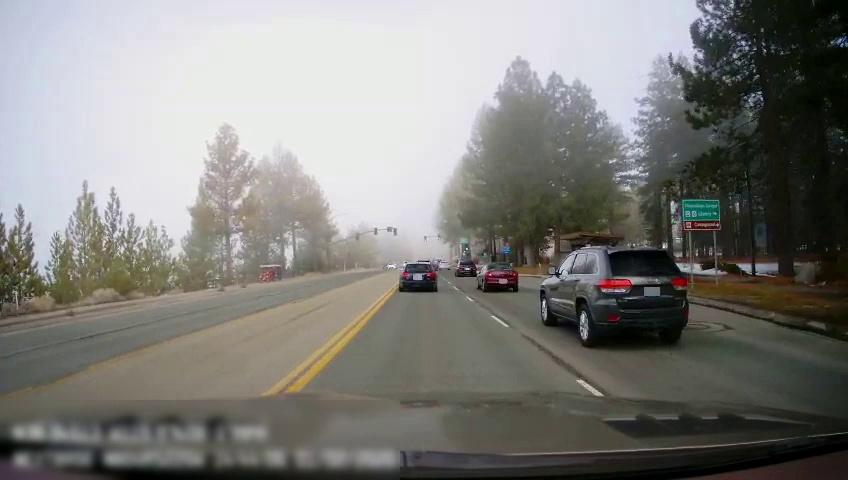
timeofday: Day
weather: Sunny
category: Drivable Space
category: Vehicles | Car
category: Vehicles | Car
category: Vehicles | SUV
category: Vehicles | Car
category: Vehicles | Car
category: Lanes | Opposite Lane
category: Lanes | Current Lane
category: Lanes | Current Lane
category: Traffic | Signs